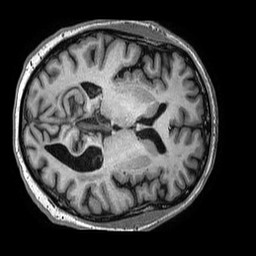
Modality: T1w
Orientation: axial
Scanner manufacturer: philips
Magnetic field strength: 3 T
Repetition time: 0.006613 s
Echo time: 0.002958 s